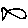
Label: fish